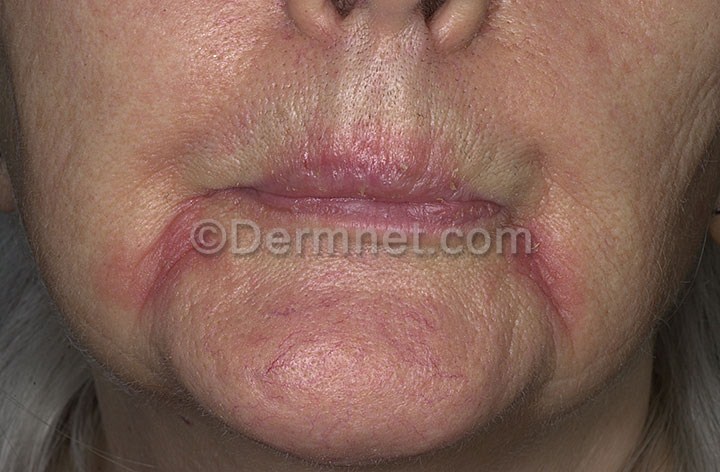
Disease: Tinea Ringworm Candidiasis and other Fungal Infections